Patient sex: F
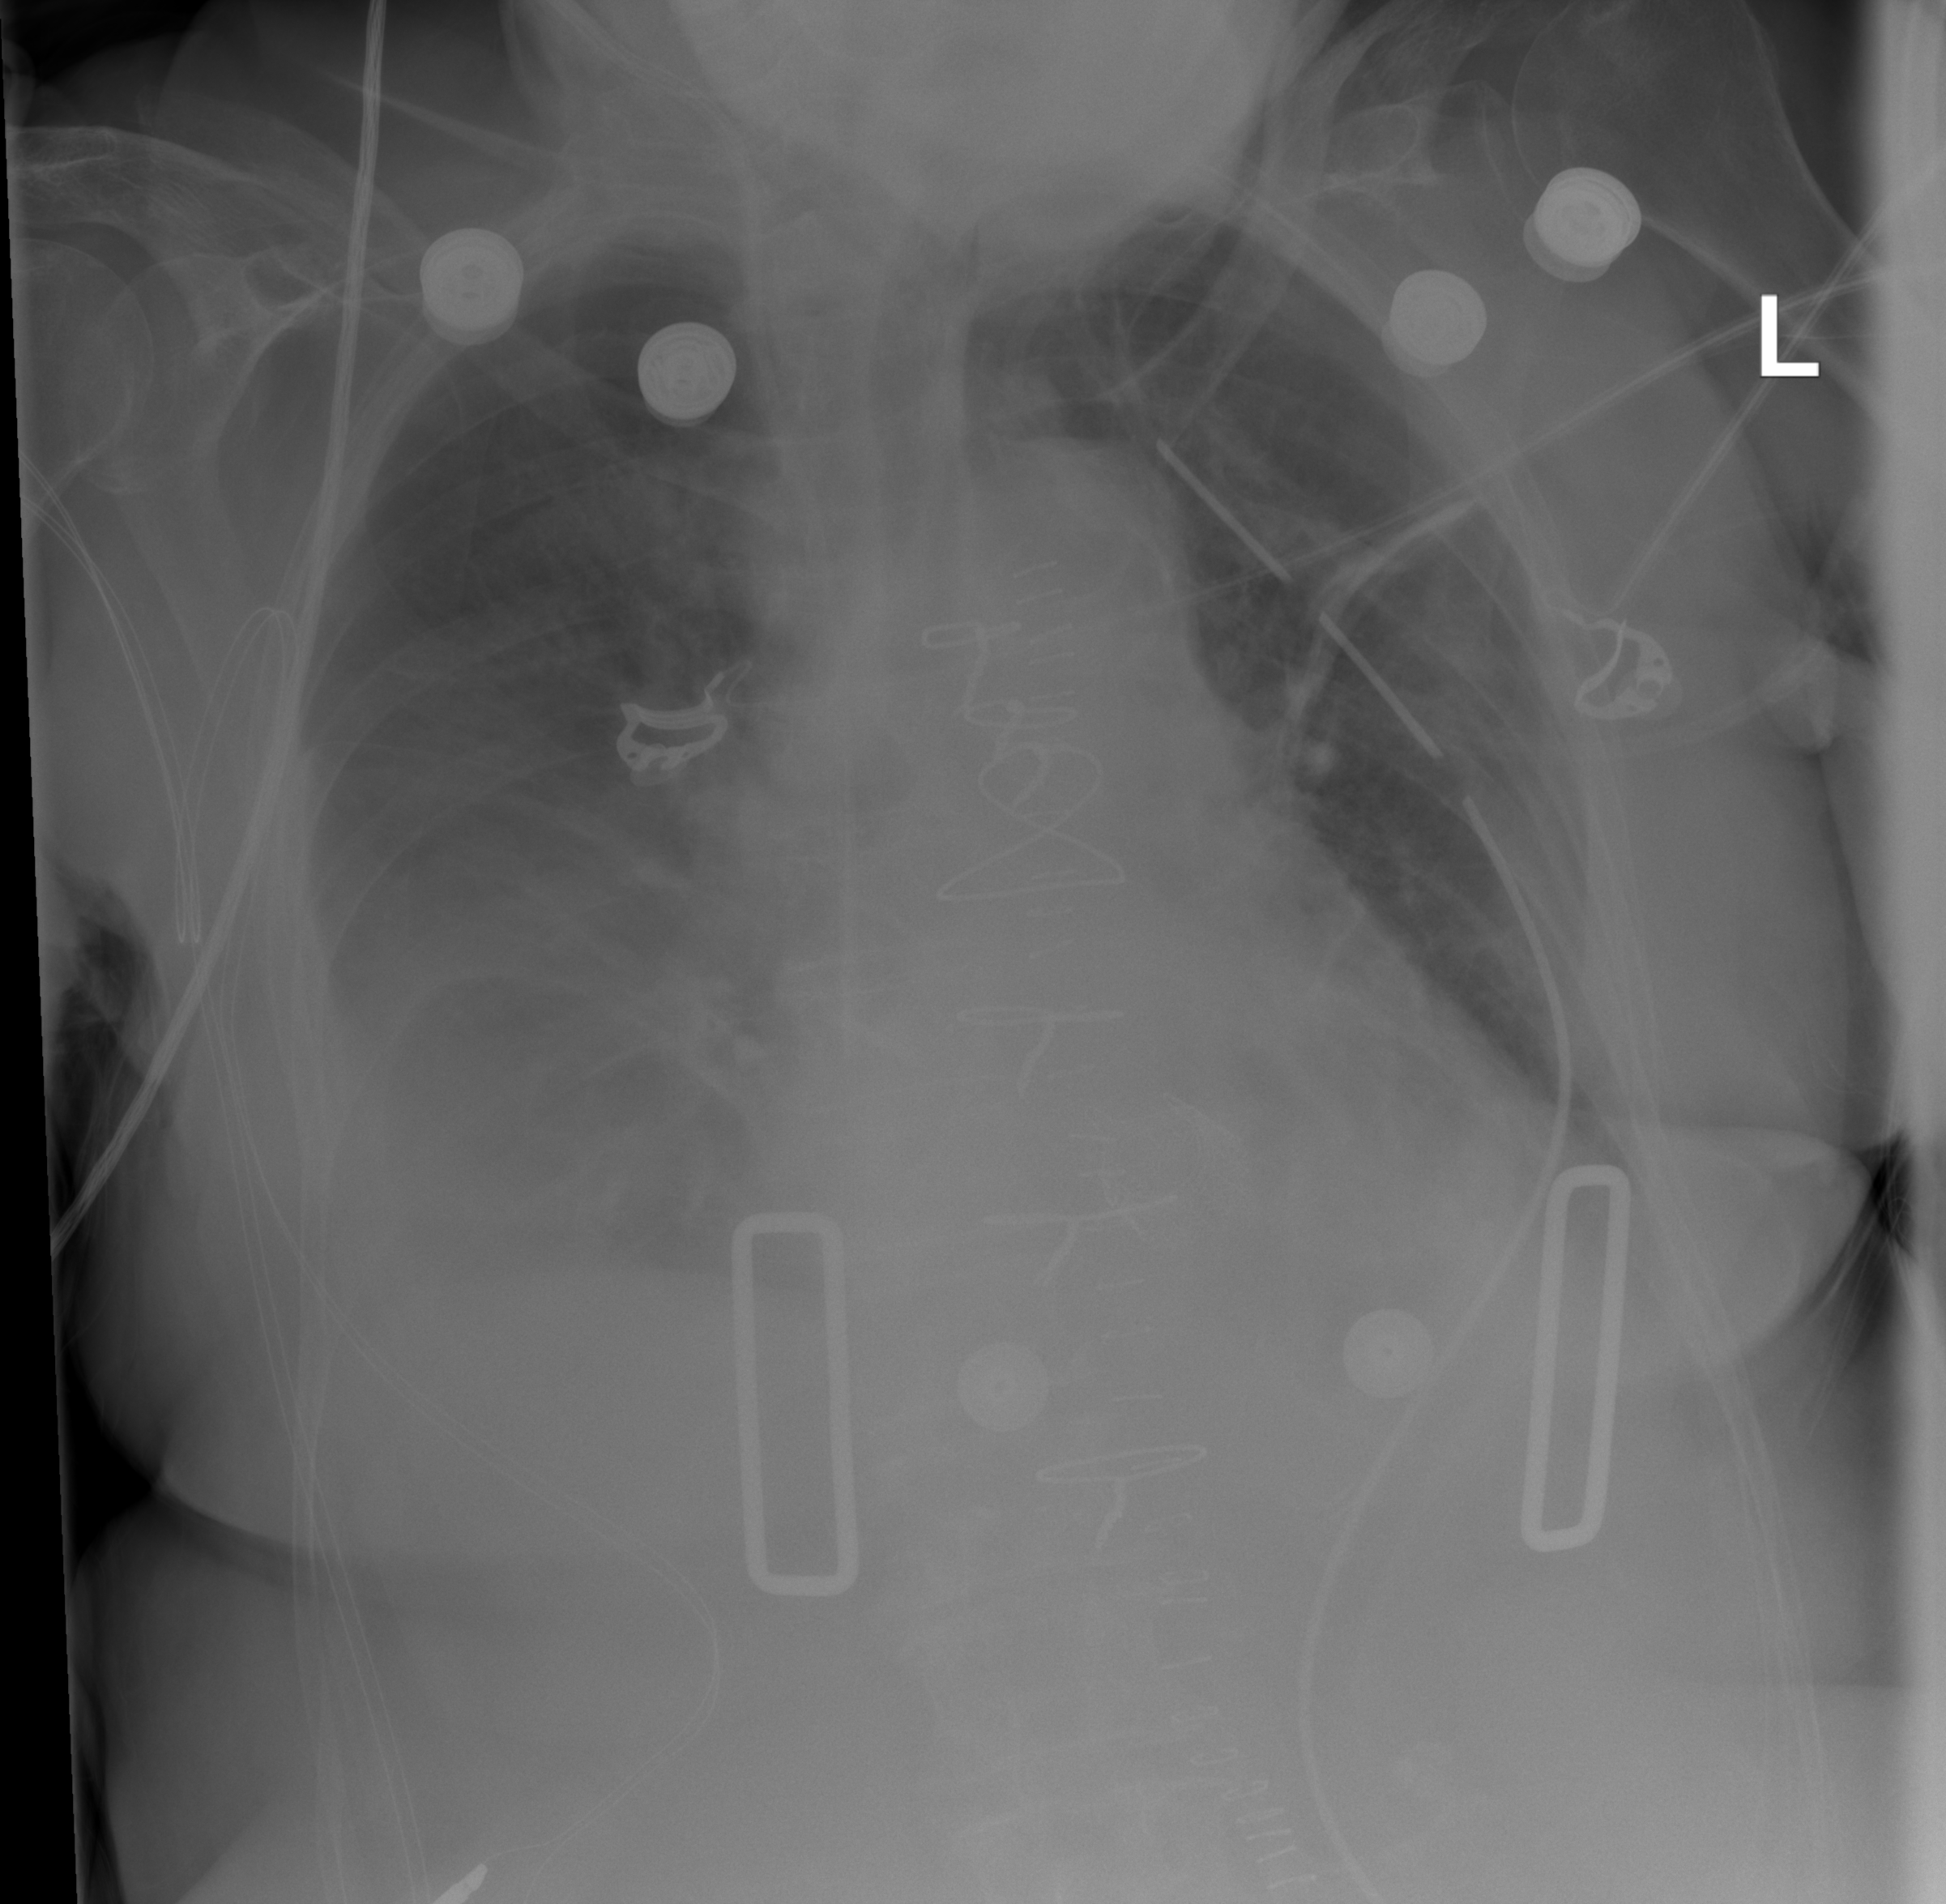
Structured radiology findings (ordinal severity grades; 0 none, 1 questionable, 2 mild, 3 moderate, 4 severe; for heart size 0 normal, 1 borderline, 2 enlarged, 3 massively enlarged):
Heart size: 2
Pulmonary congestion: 2
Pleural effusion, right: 3
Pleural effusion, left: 2
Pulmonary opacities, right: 0
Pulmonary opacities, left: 0
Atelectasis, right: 2
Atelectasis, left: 2